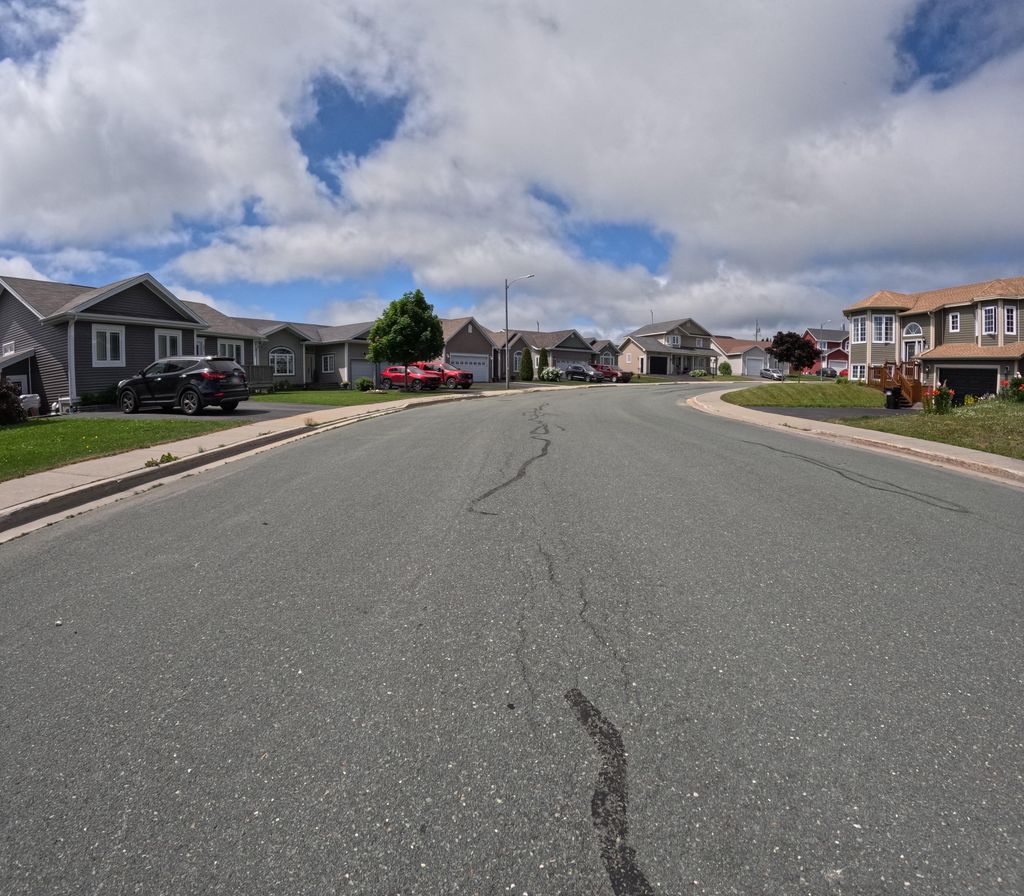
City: st_johns